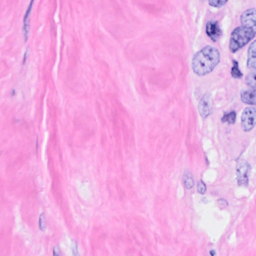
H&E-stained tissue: Breast